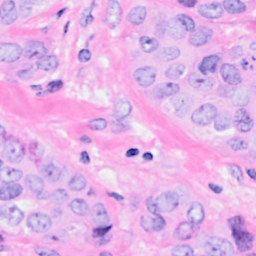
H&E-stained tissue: Breast